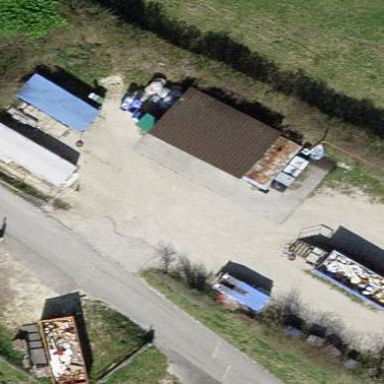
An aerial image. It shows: Recycling center with facilities for green waste and scrap metal recycling. It is surrounded by fence.